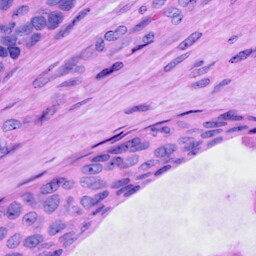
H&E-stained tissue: Ovarian